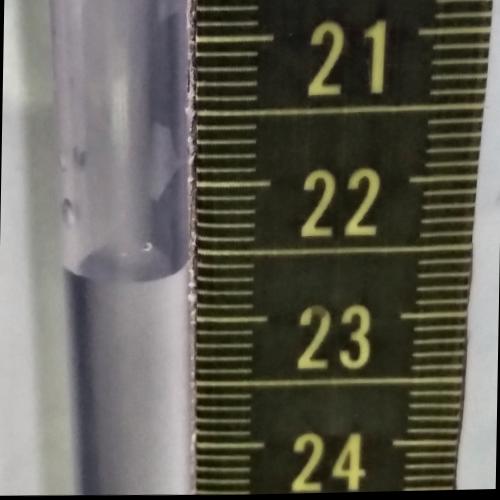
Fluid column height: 22.7 cm